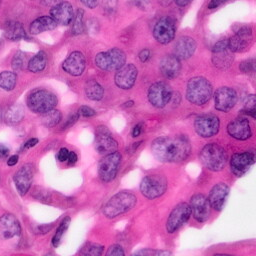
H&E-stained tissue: Pancreatic